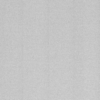
Label: dusty